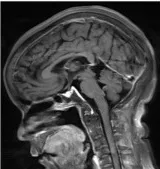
MRI or CT scan images of the patient. Revealed an area of abnormal attenuation measuring 67 mm x 62 mm in the right lobe of the liver, indicative of a single large multi-loculated abscess in abdominal enhanced CT.
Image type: radiology (mri)